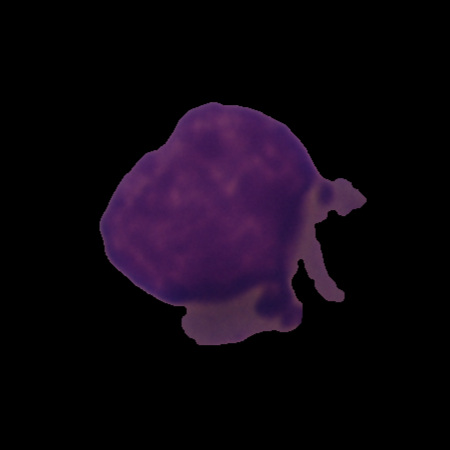
Label: cancer